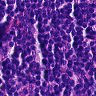
Metastatic tissue present: no